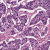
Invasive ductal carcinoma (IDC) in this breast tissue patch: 1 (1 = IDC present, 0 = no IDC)